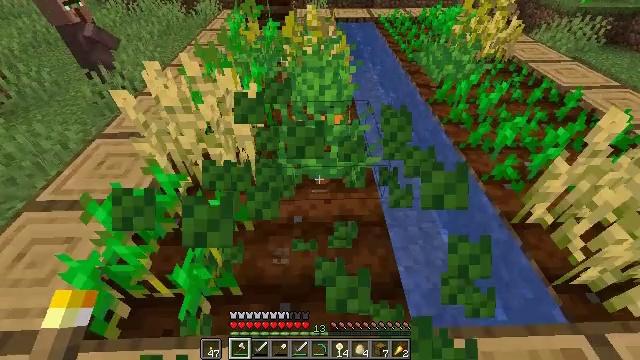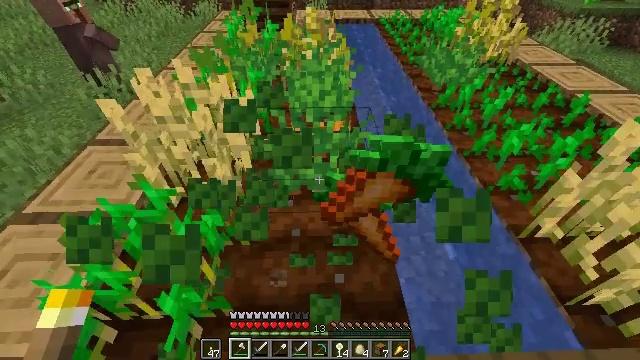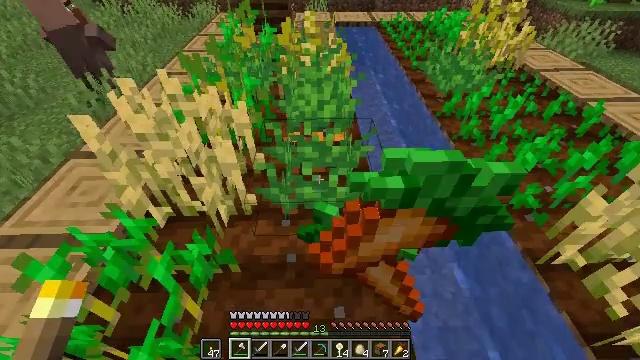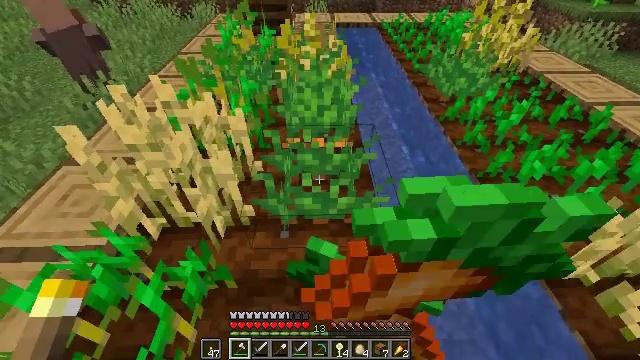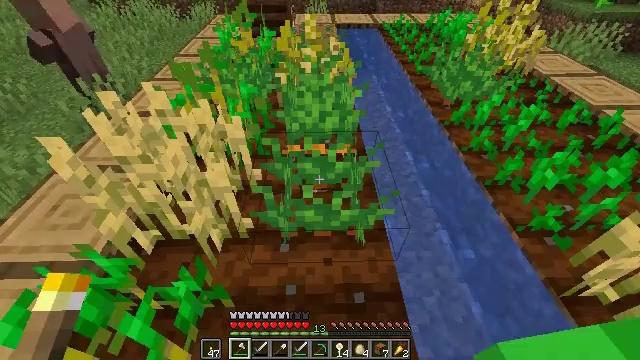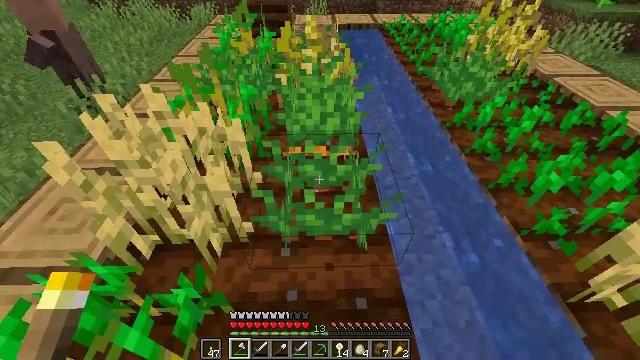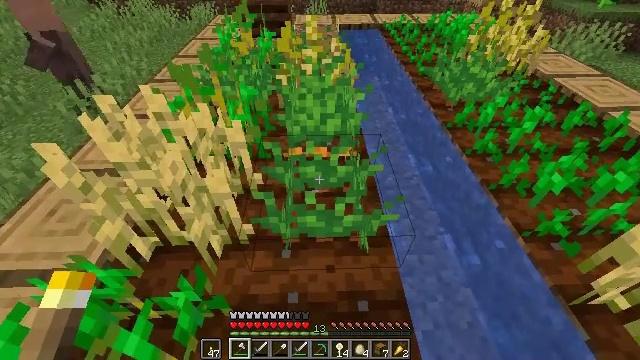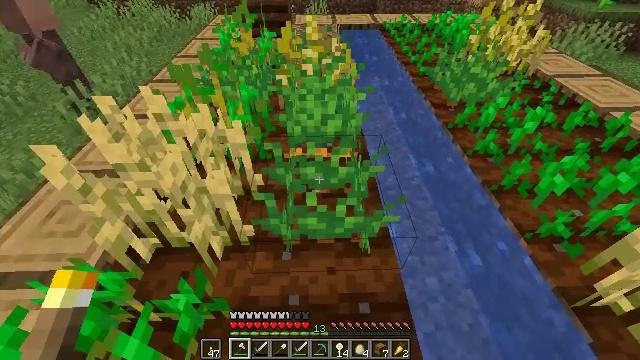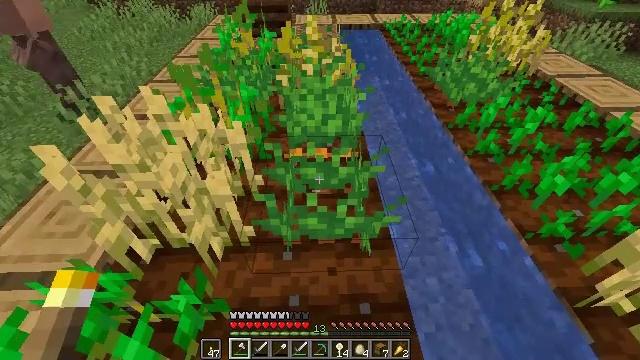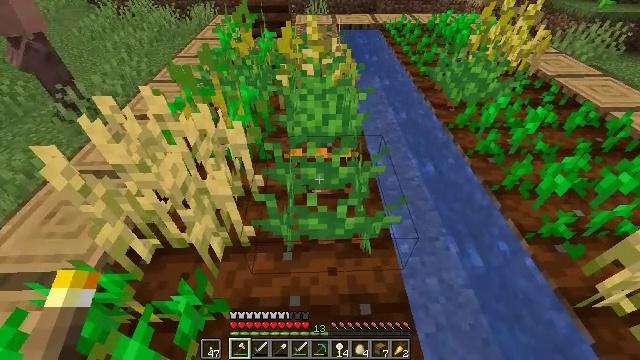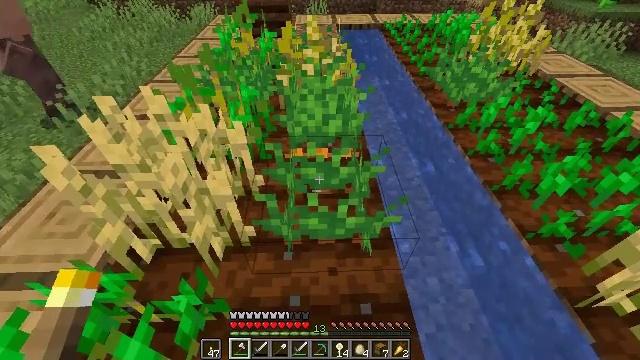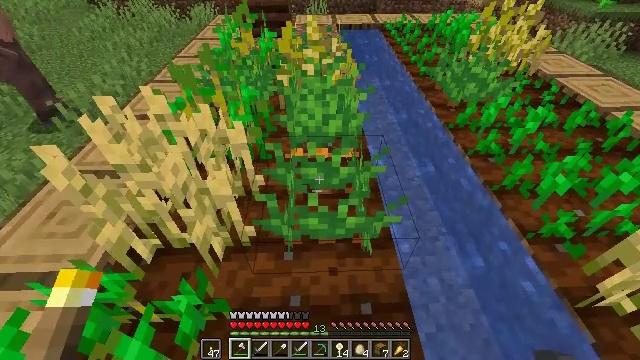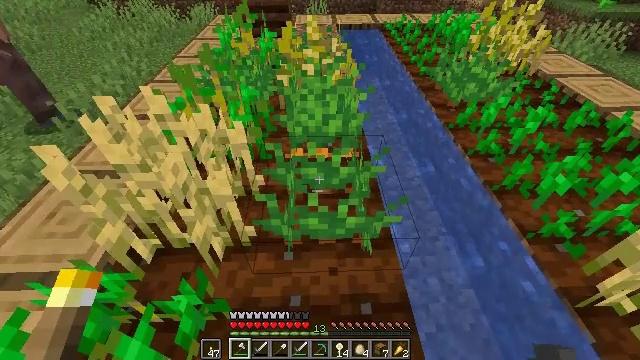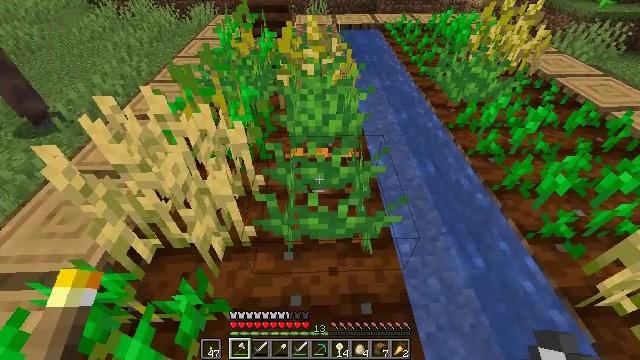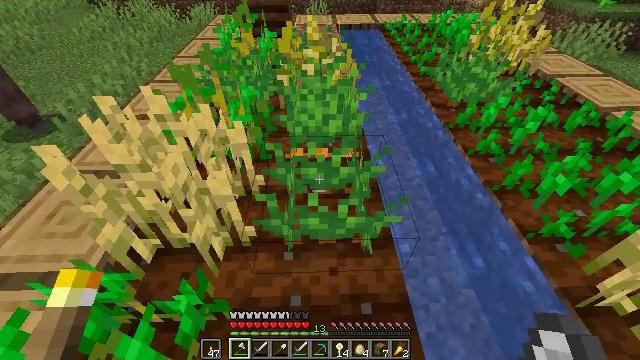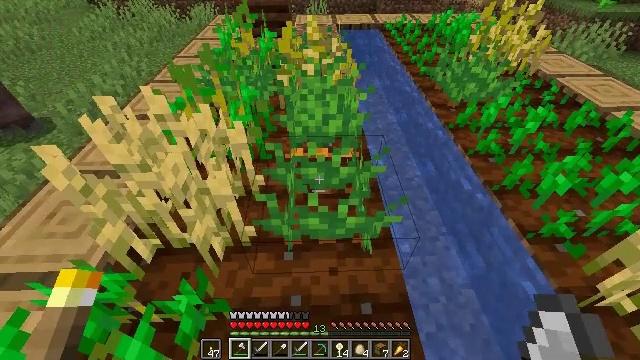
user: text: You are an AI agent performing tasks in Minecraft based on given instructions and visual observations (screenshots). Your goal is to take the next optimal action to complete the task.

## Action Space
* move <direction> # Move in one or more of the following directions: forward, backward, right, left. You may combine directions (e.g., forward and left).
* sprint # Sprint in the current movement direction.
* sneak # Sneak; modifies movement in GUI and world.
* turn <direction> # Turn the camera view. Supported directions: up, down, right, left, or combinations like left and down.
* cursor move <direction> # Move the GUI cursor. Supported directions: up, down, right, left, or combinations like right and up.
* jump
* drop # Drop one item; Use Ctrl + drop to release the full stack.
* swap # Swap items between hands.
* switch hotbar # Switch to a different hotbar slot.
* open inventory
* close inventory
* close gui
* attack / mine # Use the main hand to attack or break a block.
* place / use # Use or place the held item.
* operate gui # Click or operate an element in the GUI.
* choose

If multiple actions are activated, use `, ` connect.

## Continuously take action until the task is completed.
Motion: motion action
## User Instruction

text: Dig up carrots from the soil.
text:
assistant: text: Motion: move forward
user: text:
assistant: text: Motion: move forward
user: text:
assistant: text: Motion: no_op
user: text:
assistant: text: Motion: no_op
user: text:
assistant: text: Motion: no_op
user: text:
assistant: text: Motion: no_op
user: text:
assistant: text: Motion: no_op
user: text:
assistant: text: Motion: no_op
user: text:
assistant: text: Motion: no_op
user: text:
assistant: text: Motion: no_op
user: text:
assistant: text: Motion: no_op
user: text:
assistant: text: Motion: no_op
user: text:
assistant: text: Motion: no_op
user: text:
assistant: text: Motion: no_op
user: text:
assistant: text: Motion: no_op
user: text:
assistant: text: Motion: no_op
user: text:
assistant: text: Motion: no_op
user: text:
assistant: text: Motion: attack / mine
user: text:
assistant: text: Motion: attack / mine
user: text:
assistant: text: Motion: move forward, attack / mine
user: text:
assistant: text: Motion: move forward
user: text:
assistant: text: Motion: move forward
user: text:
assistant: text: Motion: move forward
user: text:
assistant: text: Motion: move forward
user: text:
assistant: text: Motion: no_op
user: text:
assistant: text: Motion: no_op
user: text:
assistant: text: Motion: attack / mine
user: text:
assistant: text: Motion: attack / mine
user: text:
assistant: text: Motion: attack / mine
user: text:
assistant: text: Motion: no_op